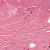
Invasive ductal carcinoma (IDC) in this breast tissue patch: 0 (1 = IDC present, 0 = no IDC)